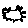
Label: cloud